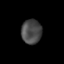
Tissue: lung
Cell type: Epithelial cells
Senescence score: 0.2356
Nuclear area (px): 486
Mean DAPI intensity: 72.942